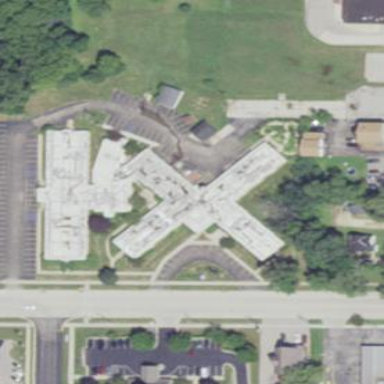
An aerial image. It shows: Clinic building offering healthcare services.